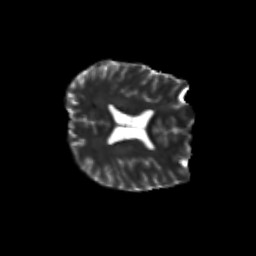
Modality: T2w
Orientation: axial
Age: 36
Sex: male
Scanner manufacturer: siemens
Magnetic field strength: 3 T
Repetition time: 3.5 s
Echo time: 0.125 s